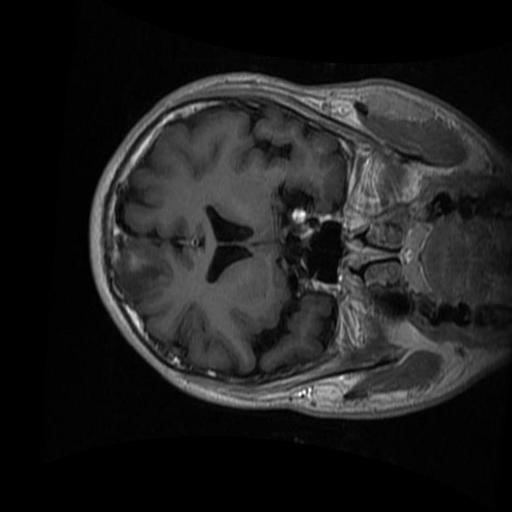
Label: brain_glioma